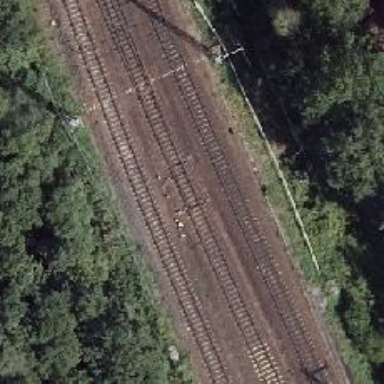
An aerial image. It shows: Railway with electrified contact lines.